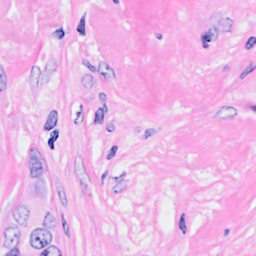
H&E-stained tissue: Breast